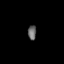
Tissue: prostate
Cell type: T cells
Senescence score: 0.8027
Nuclear area (px): 117
Mean DAPI intensity: 105.017